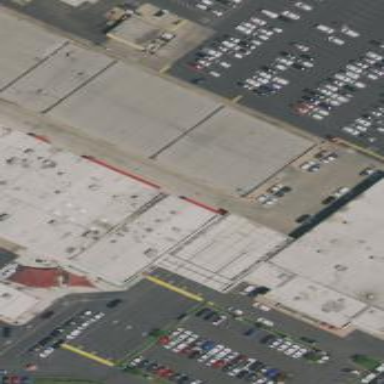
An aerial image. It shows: Commercial building used for car-related activities.